Question: I have a Navigation Drawer in my application with the following controls:
1) ImageView and ProgressBar
2) ListView below the ImageView and ProgressBar.
Every Element in this list is Animated on Drawer open, I am animating the Listview Elements as follows:
'''
public View getView(int position, View convertView, ViewGroup parent) {
if (convertView == null) {
LayoutInflater mInflater = (LayoutInflater)context.getSystemService(Activity.LAYOUT_INFLATER_SERVICE);
convertView = mInflater.inflate(R.layout.drawer_list_item, null);
}
ImageView imgIcon = (ImageView) convertView.findViewById(R.id.icon);
TextView txtTitle = (TextView) convertView.findViewById(R.id.title);
TextView txtCount = (TextView) convertView.findViewById(R.id.counter);
AnimatorSet sunSet = (AnimatorSet) AnimatorInflater.loadAnimator(MainActivity.con, R.animator.sun_swing);
AnimatorSet wheelSet = (AnimatorSet) AnimatorInflater.loadAnimator(MainActivity.con, R.animator.wheel_spin);
//set the view as target
sunSet.setTarget(imgIcon);
//start the animation
sunSet.start();
wheelSet.setTarget(imgIcon);
//start the animation
wheelSet.start();
ObjectAnimator textAnim2 = ObjectAnimator.ofFloat(txtTitle, "x",convertView.getWidth()-(txtTitle.getWidth()/2), (convertView.getWidth()/2)-70);
textAnim2.setDuration(1000);
textAnim2.setRepeatCount(0);
textAnim2.start();
txtTitle.setTypeface(tf);
txtTitle.setTextSize(18);
imgIcon.setImageResource(navDrawerItems.get(position).getIcon());
txtTitle.setText(navDrawerItems.get(position).getTitle());
//convertView.startAnimation(getMaximAnim());
if(navDrawerItems.get(position).getCounterVisibility()){
txtCount.setText(navDrawerItems.get(position).getCount());
}else{
// hide the counter view
txtCount.setVisibility(View.GONE);
}
return convertView;
}
'''
This is my wheel_spin:
'''
<set xmlns:android="http://schemas.android.com/apk/res/android"
android:interpolator="@android:anim/accelerate_decelerate_interpolator"
android:ordering="sequentially" >
<objectAnimator
android:duration="1000"
android:propertyName="rotation"
android:repeatCount="0"
android:repeatMode="reverse"
android:valueFrom="100"
android:valueTo="0"
android:valueType="floatType" />
</set>
'''
This is my sun_swing:
'''
<set xmlns:android="http://schemas.android.com/apk/res/android"
android:interpolator="@android:anim/accelerate_decelerate_interpolator"
android:ordering="sequentially" >
<objectAnimator
android:duration="1000"
android:propertyName="x"
android:repeatCount="0"
android:valueFrom="230"
android:valueTo="20"
android:valueType="floatType" />
</set>
'''
In the manifest:
'''
<application
android:allowBackup="true"
android:hardwareAccelerated="true"
android:icon="@drawable/ic_launcher"
android:label="@string/app_name"
android:theme="@style/CustomActionBarTheme" >
'''
in onDrawerOpen
'''
runOnUiThread(run);
'''
and my run is:
'''
final Runnable run = new Runnable(){
public void run(){
//reload content
adapter.notifyDataSetChanged();
mDrawerList.invalidateViews();
mDrawerList.refreshDrawableState();
}
};
'''
I am doing the above so that I get the animation always, when I open the nav Drawer. I find my animation is working on most of the phones, however some phones between 4.0 and 4.4 are running this animation with jitters. What can be the possible cause and how to avoid/overcome the same?
This is the trace between nav drawer open and close calls:

### Edit 2: I have implemented much from SGal's answer below and my updated code looks as follows:
'''
public class NavDrawerListAdapter extends BaseAdapter {
private Context context;
private ArrayList<NavDrawerItem> navDrawerItems;
String fontPath = "fonts/HelveticaNeue-Light.otf";
Typeface tf;
ObjectAnimator textAnim2;
ObjectAnimator spin;
ObjectAnimator swing;
public NavDrawerListAdapter(Context context, ArrayList<NavDrawerItem> navDrawerItems){
this.context = context;
this.navDrawerItems = navDrawerItems;
tf = Typeface.createFromAsset(context.getAssets(), fontPath);
}
@Override
public int getCount() {
return navDrawerItems.size();
}
@Override
public Object getItem(int position) {
return navDrawerItems.get(position);
}
@Override
public long getItemId(int position) {
return position;
}
@Override
public View getView(int position, View convertView, ViewGroup parent) {
System.out.println("Position: "+position);
ViewHolder viewHolder = new ViewHolder();
if (convertView == null) {
LayoutInflater mInflater = (LayoutInflater)context.getSystemService(Activity.LAYOUT_INFLATER_SERVICE);
convertView = mInflater.inflate(R.layout.drawer_list_item, null);
viewHolder.imgIcon = (ImageView) convertView.findViewById(R.id.icon);
viewHolder.txtTitle = (TextView) convertView.findViewById(R.id.title);
viewHolder.txtCount = (TextView) convertView.findViewById(R.id.counter);
convertView.setTag(viewHolder);
}
viewHolder = (ViewHolder) convertView.getTag();
// if(position == 0){
textAnim2 = ObjectAnimator.ofFloat(viewHolder.txtTitle, "x",convertView.getWidth()-(viewHolder.txtTitle.getWidth()/2), ((viewHolder.imgIcon.getWidth())+30));
textAnim2.setDuration(1000);
textAnim2.setRepeatCount(0);
spin = ObjectAnimator.ofFloat(viewHolder.imgIcon, "rotation", 70f , 0f);
spin.setDuration(1000);
spin.setRepeatCount(0);
swing = ObjectAnimator.ofFloat(viewHolder.imgIcon, "x",convertView.getWidth()-(viewHolder.txtTitle.getWidth()+80), 30);
swing.setDuration(1000);
swing.setRepeatCount(0);
/* }else if(position == 1){
textAnim2 = ObjectAnimator.ofFloat(viewHolder.txtTitle, "x",convertView.getWidth()-(viewHolder.txtTitle.getWidth()/2), ((viewHolder.imgIcon.getWidth())+30));
textAnim2.setDuration(1000);
textAnim2.setRepeatCount(0);
spin = ObjectAnimator.ofFloat(viewHolder.imgIcon, "rotation", 70f , 0f);
spin.setDuration(1000);
spin.setRepeatCount(0);
swing = ObjectAnimator.ofFloat(viewHolder.imgIcon, "x",convertView.getWidth()-(viewHolder.txtTitle.getWidth()+120), 30);
swing.setDuration(1000);
swing.setRepeatCount(0);
}else if(position == 2){
textAnim2 = ObjectAnimator.ofFloat(viewHolder.txtTitle, "x",convertView.getWidth()-(viewHolder.txtTitle.getWidth()/2), ((viewHolder.imgIcon.getWidth())+30));
textAnim2.setDuration(1000);
textAnim2.setRepeatCount(0);
spin = ObjectAnimator.ofFloat(viewHolder.imgIcon, "rotation", 70f , 0f);
spin.setDuration(1000);
spin.setRepeatCount(0);
swing = ObjectAnimator.ofFloat(viewHolder.imgIcon, "x",convertView.getWidth()-(viewHolder.txtTitle.getWidth()+140), 30);
swing.setDuration(1000);
swing.setRepeatCount(0);
} */
swing.start();
textAnim2.start();
spin.start();
viewHolder.txtTitle.setTypeface(tf);
viewHolder.txtTitle.setTextSize(18);
viewHolder.imgIcon.setImageResource(navDrawerItems.get(position).getIcon());
viewHolder.txtTitle.setText(navDrawerItems.get(position).getTitle());
if(navDrawerItems.get(position).getCounterVisibility()){
viewHolder.txtCount.setText(navDrawerItems.get(position).getCount());
}else{
viewHolder.txtCount.setVisibility(View.GONE);
}
return convertView;
}
static class ViewHolder {
ImageView imgIcon;
TextView txtTitle;
TextView txtCount;
}
'''
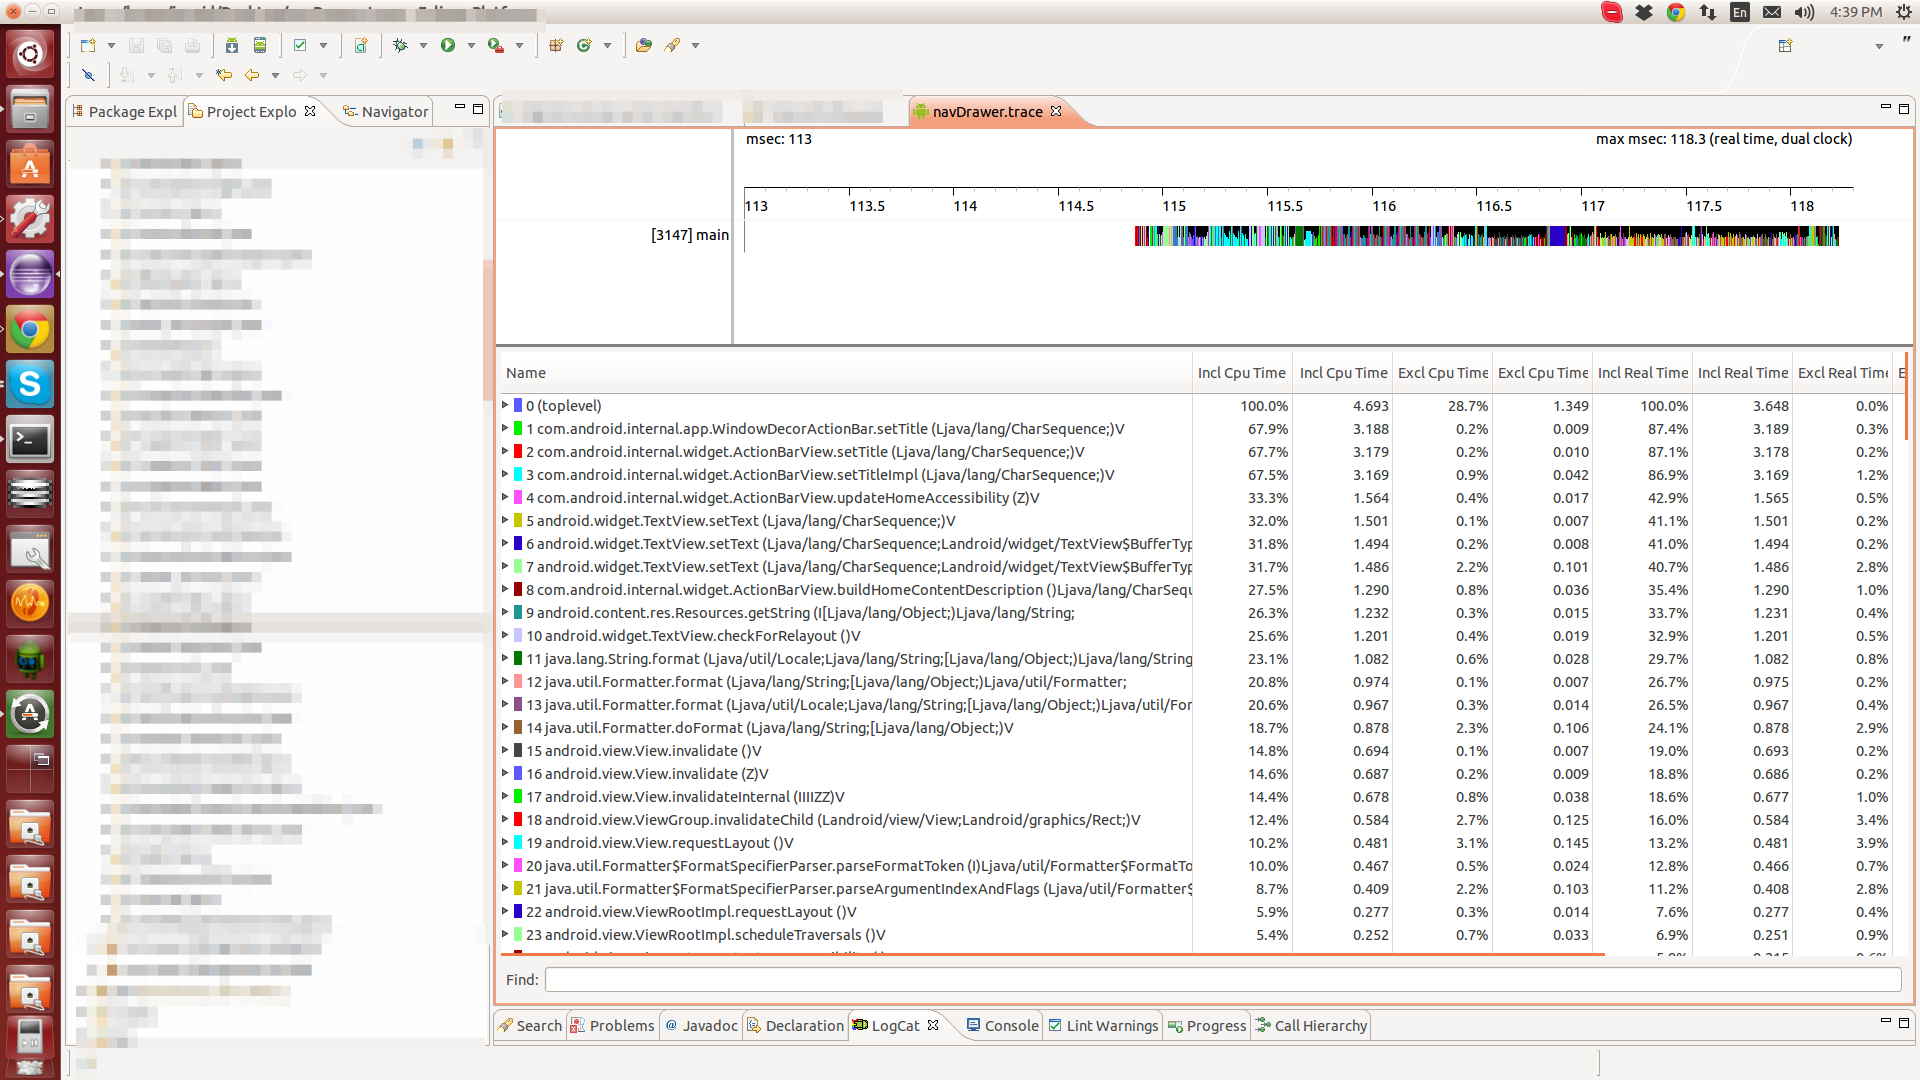
Answer: Well first of all findViewById is expensive, that is why it is always a great idea to use the ViewHolder pattern.
Second of all you are doing 2 xml animation inflations on every getView() call. XML inflations are even more expensive operations.
Consider rewriting your getView method like so. Moved Animator inflation to adapter constructor and reusing them in getView() also added a viewHolder to improve list scroll performance (useful if you have a long menu list):
'''
private Activity ctx;
private AnimatorSet sunSet;
private AnimatorSet wheelSet;
public MyAdapter(Activity ctx){
this.ctx = ctx;
this.sunSet = (AnimatorSet) AnimatorInflater.loadAnimator(ctx, R.animator.sun_swing);
this.wheelSet = (AnimatorSet) AnimatorInflater.loadAnimator(ctx, R.animator.wheel_spin);
}
public View getView(int position, View convertView, ViewGroup parent) {
ViewHolder viewHolder = new ViewHolder();
if (convertView == null) {
convertView = ctx.getLayoutInflater().inflate(R.layout.drawer_list_item, parent, false);
viewHolder.imgIcon = (ImageView) convertView.findViewById(R.id.icon);
viewHolder.txtTitle = (TextView) convertView.findViewById(R.id.title);
viewHolder.txtCount = (TextView) convertView.findViewById(R.id.counter);
convertView.setTag(viewHolder);
}
viewHolder = (ViewHolderItem) convertView.getTag();
AnimatorSet sunSetClone = sunSet.clone();
sunSetClone.setTarget(viewHolder.imgIcon);
sunSetClone.start();
AnimatorSet wheelSetClone = wheelSet.clone();
wheelSetClone.setTarget(viewHolder.imgIcon);
wheelSetClone.start();
ObjectAnimator textAnim2 = ObjectAnimator.ofFloat(viewHolder.txtTitle, "x",convertView.getWidth()-(viewHolder.txtTitle.getWidth()/2), (convertView.getWidth()/2)-70);
textAnim2.setDuration(1000);
textAnim2.setRepeatCount(0);
textAnim2.start();
viewHolder.txtTitle.setTypeface(tf);
viewHolder.txtTitle.setTextSize(18);
viewHolder.imgIcon.setImageResource(navDrawerItems.get(position).getIcon());
viewHolder.txtTitle.setText(navDrawerItems.get(position).getTitle());
if(navDrawerItems.get(position).getCounterVisibility()){
viewHolder.txtCount.setText(navDrawerItems.get(position).getCount());
}else{
viewHolder.txtCount.setVisibility(View.GONE);
}
return convertView;
}
static class ViewHolder {
ImageView imgIcon;
TextView txtTitle;
TextView txtCount;
}
'''
One other performance improvement you can add is with 'imageView.setImageResource(navDrawerItems.get(position).getIcon());'
As <URL> states:
> setImageResource: This does Bitmap reading and decoding , which can cause a latency hiccup. If that's a concern,
consider using setImageDrawable(android.graphics.drawable.Drawable) or
setImageBitmap(android.graphics.Bitmap) and BitmapFactory instead.
Personaly I like to use <URL>
EDIT: Just realised that it will only animate one list item because we always override the target view. Luckily AnimatorSet implements clone() as "deep copy" with all values reset even if you clone a running animation, so I updated my code instead of:
'''
sunSet.reset();
sunSet.setTarget(viewHolder.imgIcon);
sunSet.start();
wheelSet.reset();
wheelSet.setTarget(viewHolder.imgIcon);
wheelSet.start();
'''
to be this:
'''
AnimatorSet sunSetClone = sunSet.clone();
sunSetClone.setTarget(viewHolder.imgIcon);
sunSetClone.start();
AnimatorSet wheelSetClone = wheelSet.clone();
wheelSetClone.setTarget(viewHolder.imgIcon);
wheelSetClone.start();
'''
Cloning is still ways faster than XML inflation.